Interaction volume radius: 5 \u00c5
Interaction volume height: 35 \u00c5
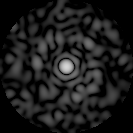
Disorder parameter: 0.8217